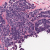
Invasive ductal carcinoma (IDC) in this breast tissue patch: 1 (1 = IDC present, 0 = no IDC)